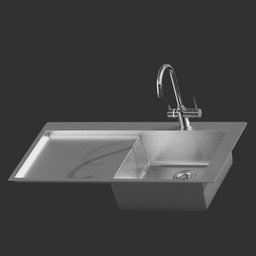
Label: appliances